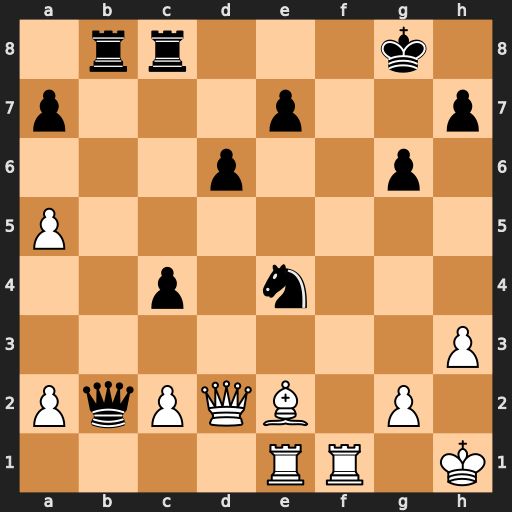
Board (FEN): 1rr3k1/p3p2p/3p2p1/P7/2p1n3/7P/PqPQB1P1/4RR1K
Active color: w
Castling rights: -
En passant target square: -
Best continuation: Qd5+ Kh8 Qxe4